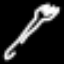
Label: fork